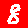
Digit: 8